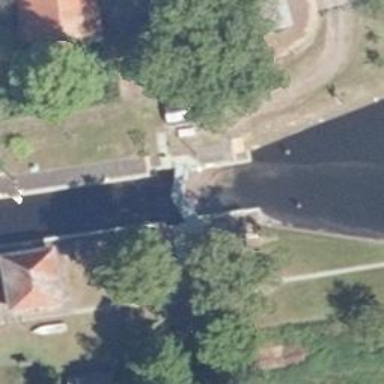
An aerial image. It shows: Lock gate along waterway.